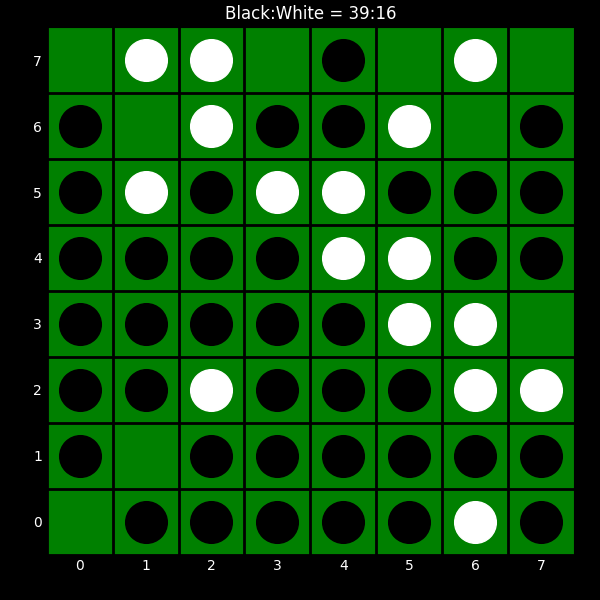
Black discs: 39
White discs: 16